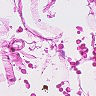
Metastatic tissue present: no